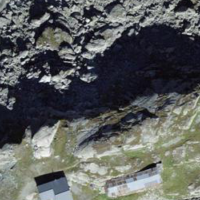
EUNIS habitat code: 48
Species observed at this site:
Phoenicurus ochruros